Question: I had installed the yii2 advanced template, but when I integrate an admin template, all was working except the 'filterModel' (when I press ENTER nothing happens), I think it's because the the style but how I can modify that. It's working just when I'm use "site.css" style of yii2.
Any suggestions?
Image of my table 'filterModel':

this is the 'GridView' Code :
'''
<?= GridView::widget([
/*'dataProvider' => $dataProvider,*/
'filterModel' => $searchModel,
'id' => 'table',
'dataProvider' => $dataProvider,
//'layout'=>"{sorter}\n{pager}\n{summary}\n{items}",
//'summary' => $count < 2 ? "" : "Showing {begin} - {end} of {totalCount} items",
'tableOptions' => ['class' => 'table table-bordered table-striped table-condensed cf'],
'columns' => [
['class' => 'yii\grid\SerialColumn'],
//'idArticle',
'designationArticle',
'prixArticle',
'poidsArticle',
//'idUniteArticle0.libelleUniteArticle',
//'idFamilleArticle0.libelleFamilleArticle',
[
'attribute' => 'idUniteArticle',
'value'=> 'idUniteArticle0.libelleUniteArticle',
],
[
'attribute' => 'idFamilleArticle',
'value'=> 'idFamilleArticle0.libelleFamilleArticle',
],
'dateAjoutArticle',
['class' => 'yii\grid\ActionColumn'],
],
'rowOptions' =>['ng-model'=>'art'],
]); ?>
'''
(as requested in comments):
this is the 'controllerAction':
'''
<?php
namespace backend\controllers;
use Yii;
use backend\models\Article;
use backend\models\ArticleSearch;
use yii\web\Controller;
use yii\web\NotFoundHttpException;
use yii\filters\VerbFilter;
use yii\web\JsonParser;
/**
* ArticleController implements the CRUD actions for Article model.
*/
class ArticleController extends Controller
{
public function behaviors()
{
return [
'verbs' => [
'class' => VerbFilter::className(),
'actions' => [
'delete' => ['post'],
/*'index' => ['get'],
'view' => ['get'],
'create' => ['get', 'post'],
'update' => ['get', 'put', 'post'],
'delete' => ['post', 'delete'],*/
],
],
];
}
/**
* Lists all Article models.
* @return mixed
*/
public function actionIndex()
{
$searchModel = new ArticleSearch();
$dataProvider = $searchModel->search(Yii::$app->request->queryParams);
$model=Article::find()->all();
return $this->render('index', [
// the search Model
'searchModel' => $searchModel,
'dataProvider' => $dataProvider,
'articles' =>$model,
]);
}
/**
* Displays a single Article model.
* @param integer $idArticle
* @param integer $idFamilleArticle
* @return mixed
*/
public function actionView($idArticle, $idFamilleArticle)
{
return $this->render('view', [
'model' => $this->findModel($idArticle, $idFamilleArticle),
]);
}
/**
* Creates a new Article model.
* If creation is successful, the browser will be redirected to the 'view' page.
* @return mixed
*/
public function actionCreate()
{
$model = new Article();
if ($model->load(Yii::$app->request->post())) {
$model->dateAjoutArticle= date('Y-m-d hⓂ️s');
$model->save();
return $this->redirect(['view', 'idArticle' => $model->idArticle, 'idFamilleArticle' => $model->idFamilleArticle]);
} else {
return $this->render('create', [
'model' => $model,
]);
}
}
/**
* Updates an existing Article model.
* If update is successful, the browser will be redirected to the 'view' page.
* @param integer $idArticle
* @param integer $idFamilleArticle
* @return mixed
*/
public function actionUpdate($idArticle, $idFamilleArticle)
{
$model = $this->findModel($idArticle, $idFamilleArticle);
if ($model->load(Yii::$app->request->post()) && $model->save()) {
return $this->redirect(['view', 'idArticle' => $model->idArticle, 'idFamilleArticle' => $model->idFamilleArticle]);
} else {
return $this->render('update', [
'model' => $model,
]);
}
}
/**
* Deletes an existing Article model.
* If deletion is successful, the browser will be redirected to the 'index' page.
* @param integer $idArticle
* @param integer $idFamilleArticle
* @return mixed
*/
public function actionDelete($idArticle, $idFamilleArticle)
{
$this->findModel($idArticle, $idFamilleArticle)->delete();
return $this->redirect(['index']);
}
public function getAllArts(){
$model=Article::find()->all();
echo json_decode($model);
}
/**
* Finds the Article model based on its primary key value.
* If the model is not found, a 404 HTTP exception will be thrown.
* @param integer $idArticle
* @param integer $idFamilleArticle
* @return Article the loaded model
* @throws NotFoundHttpException if the model cannot be found
*/
protected function findModel($idArticle, $idFamilleArticle)
{
if (($model = Article::findOne(['idArticle' => $idArticle, 'idFamilleArticle' => $idFamilleArticle])) !== null) {
return $model;
} else {
throw new NotFoundHttpException('The requested page does not exist.');
}
}
}
'''
and here is the 'SearchModel':
'''
<?php
namespace backend\models;
use Yii;
use yii\base\Model;
use yii\data\ActiveDataProvider;
use backend\models\Article;
/**
* ArticleSearch represents the model behind the search form about 'backend\models\Article'.
*/
class ArticleSearch extends Article
{
/**
* @inheritdoc
*/
public function rules()
{
return [
[['idArticle'], 'integer'],
[['designationArticle', 'dateAjoutArticle', 'idUniteArticle', 'idFamilleArticle'], 'safe'],
[['prixArticle', 'poidsArticle'], 'number'],
];
}
/**
* @inheritdoc
*/
public function scenarios()
{
// bypass scenarios() implementation in the parent class
return Model::scenarios();
}
/**
* Creates data provider instance with search query applied
*
* @param array $params
*
* @return ActiveDataProvider
*/
public function search($params)
{
$query = Article::find();
$dataProvider = new ActiveDataProvider([
'query' => $query,
]);
$this->load($params);
if (!$this->validate()) {
// uncomment the following line if you do not want to return any records when validation fails
// $query->where('0=1');
return $dataProvider;
}
$query->andFilterWhere([
'idArticle' => $this->idArticle,
'prixArticle' => $this->prixArticle,
'poidsArticle' => $this->poidsArticle,
'idUniteArticle' => $this->idUniteArticle,
'idFamilleArticle' => $this->idFamilleArticle,
'dateAjoutArticle' => $this->dateAjoutArticle,
]);
$query->andFilterWhere(['like', 'designationArticle', $this->designationArticle]);
return $dataProvider;
}
}
'''
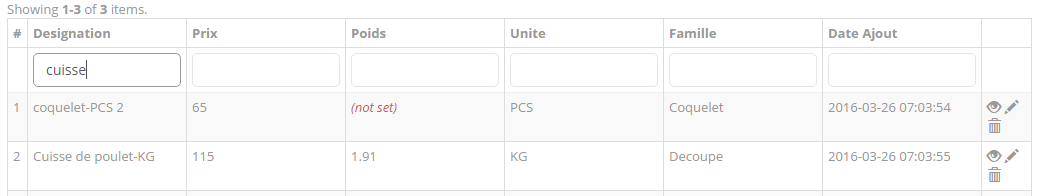
Answer: for actionIndex use only this
'''
public function actionIndex()
{
$searchModel = new ArticleSearch();
$dataProvider = $searchModel->search(Yii::$app->request->queryParams);
return $this->render('index', [
'dataProvider' => $dataProvider,
'searchModel' => $searchModel,
]);
}
'''